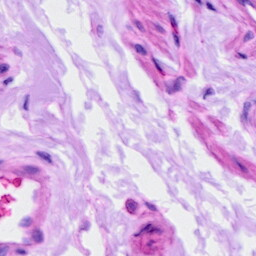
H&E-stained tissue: Ovarian